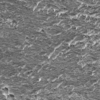
Label: not_dusty